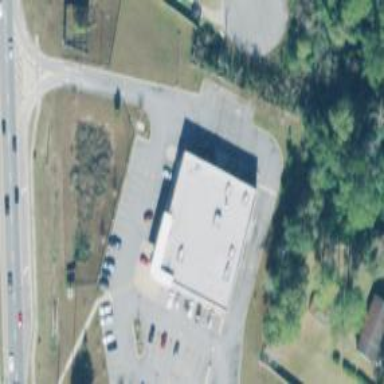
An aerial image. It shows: Pharmacy providing healthcare services.